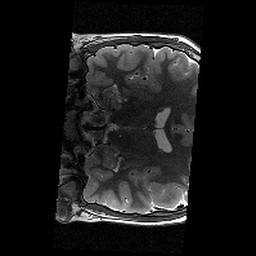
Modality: T2w
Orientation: coronal
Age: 13
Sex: male
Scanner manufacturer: siemens
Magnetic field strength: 3 T
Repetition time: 9.23 s
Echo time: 0.067 s